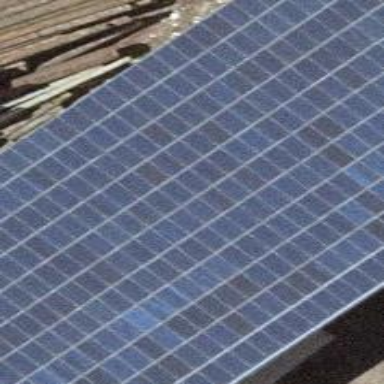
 consisting of solar photovoltaic panels."